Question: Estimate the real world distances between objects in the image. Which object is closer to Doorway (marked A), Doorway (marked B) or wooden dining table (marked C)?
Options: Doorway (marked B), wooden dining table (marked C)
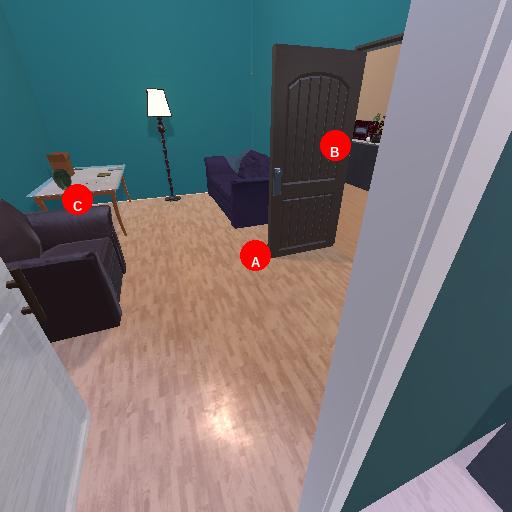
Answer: Doorway (marked B)